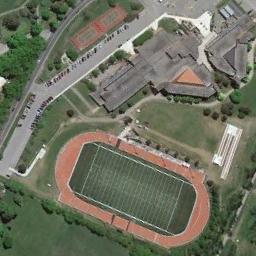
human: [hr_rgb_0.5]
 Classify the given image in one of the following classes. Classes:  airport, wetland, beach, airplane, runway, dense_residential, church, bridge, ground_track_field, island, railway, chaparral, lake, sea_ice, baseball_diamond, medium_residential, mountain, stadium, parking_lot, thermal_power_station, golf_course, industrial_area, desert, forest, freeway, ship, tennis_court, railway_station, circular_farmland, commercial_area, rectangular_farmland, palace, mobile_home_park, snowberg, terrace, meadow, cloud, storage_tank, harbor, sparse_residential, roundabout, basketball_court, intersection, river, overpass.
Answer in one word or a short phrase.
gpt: ground_track_field